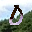
Label: 0